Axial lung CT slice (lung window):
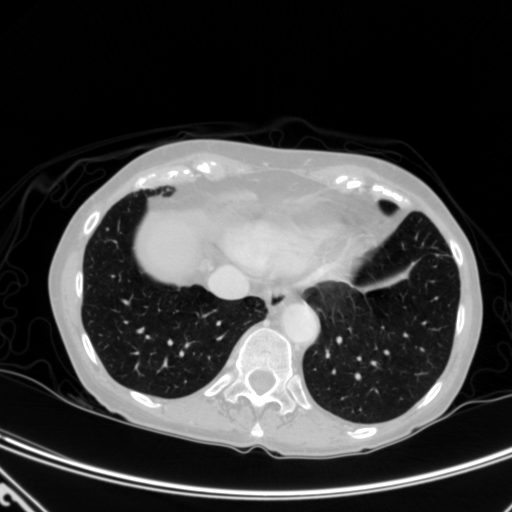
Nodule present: no